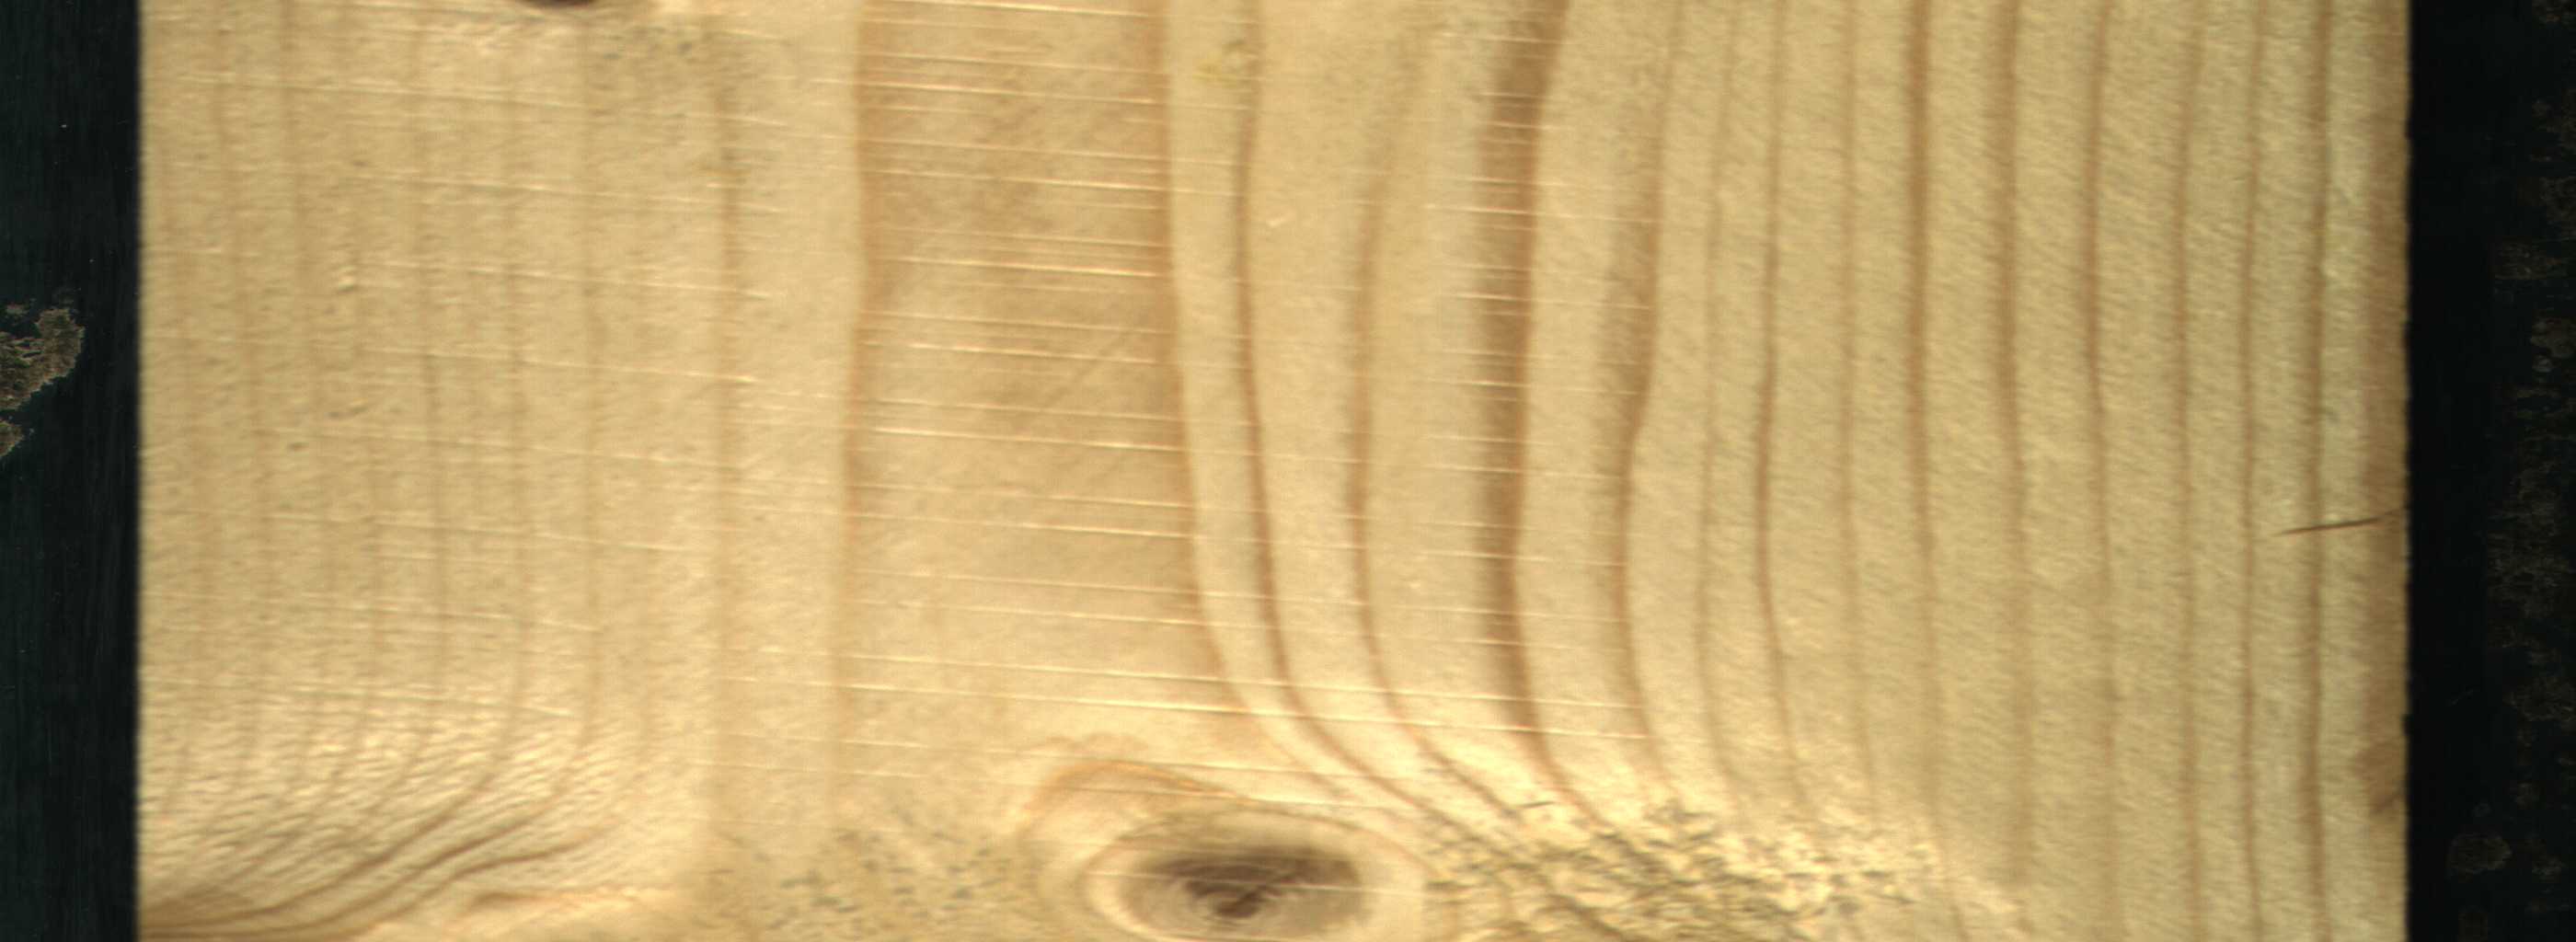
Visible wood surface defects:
Live_Knot